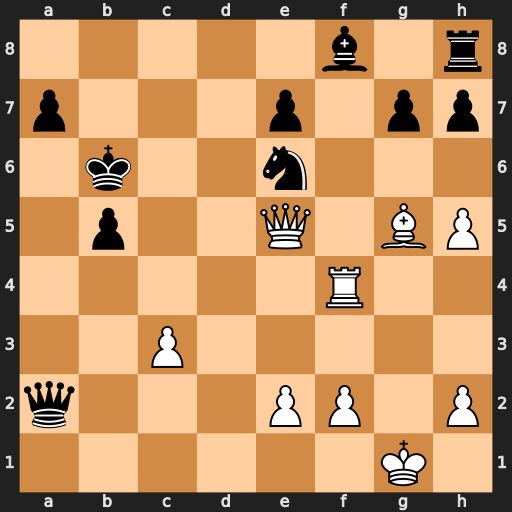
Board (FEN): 5b1r/p3p1pp/1k2n3/1p2Q1BP/5R2/2P5/q3PP1P/6K1
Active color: w
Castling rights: -
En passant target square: -
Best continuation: Rb4 a6 Be3+